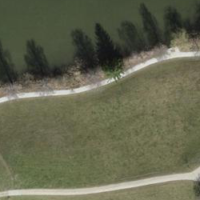
EUNIS habitat code: 52
Species observed at this site:
Filipendula ulmaria
Cornus sanguinea
Euonymus europaeus
Mergus merganser